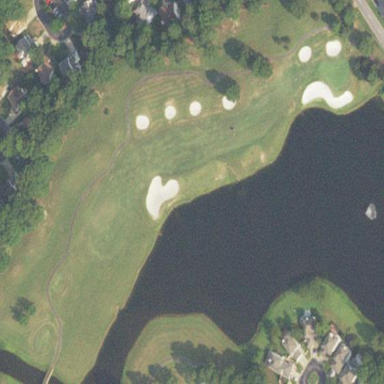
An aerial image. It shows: Area of rough grass used for golf.